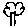
Label: tree